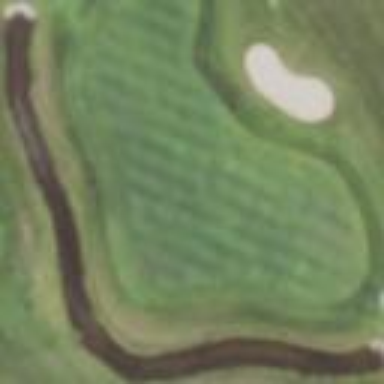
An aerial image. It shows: Water hazard in golf course. The hazard is natural water feature.